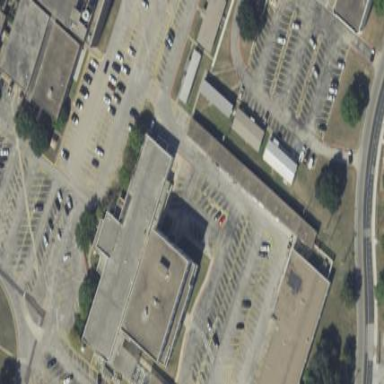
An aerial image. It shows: Public government office building.